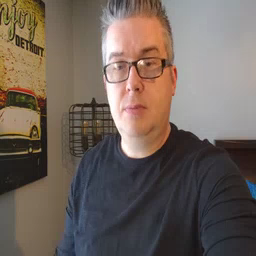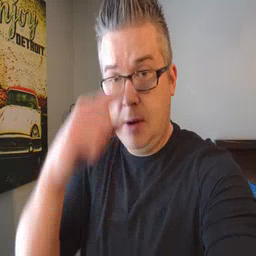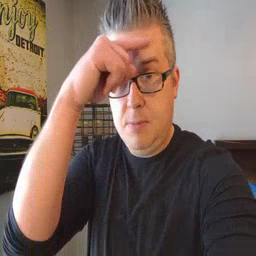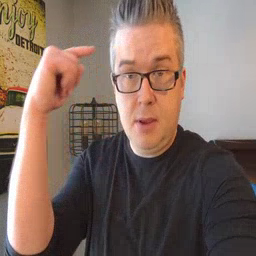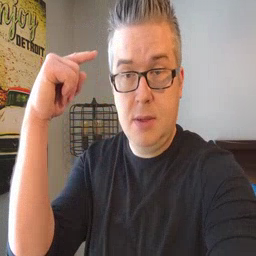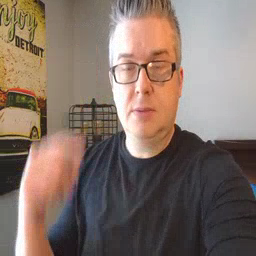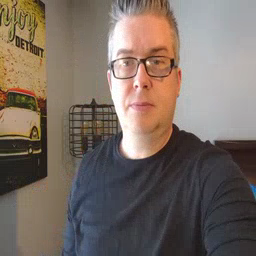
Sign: black